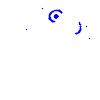
Particle: kaon